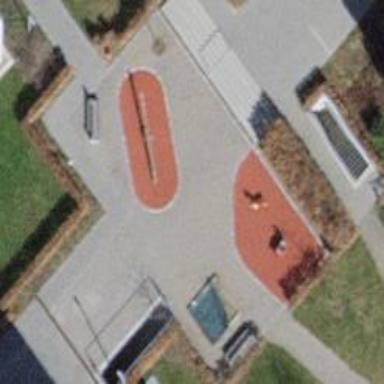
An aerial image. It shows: Playground featuring seesaw.